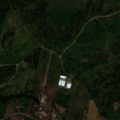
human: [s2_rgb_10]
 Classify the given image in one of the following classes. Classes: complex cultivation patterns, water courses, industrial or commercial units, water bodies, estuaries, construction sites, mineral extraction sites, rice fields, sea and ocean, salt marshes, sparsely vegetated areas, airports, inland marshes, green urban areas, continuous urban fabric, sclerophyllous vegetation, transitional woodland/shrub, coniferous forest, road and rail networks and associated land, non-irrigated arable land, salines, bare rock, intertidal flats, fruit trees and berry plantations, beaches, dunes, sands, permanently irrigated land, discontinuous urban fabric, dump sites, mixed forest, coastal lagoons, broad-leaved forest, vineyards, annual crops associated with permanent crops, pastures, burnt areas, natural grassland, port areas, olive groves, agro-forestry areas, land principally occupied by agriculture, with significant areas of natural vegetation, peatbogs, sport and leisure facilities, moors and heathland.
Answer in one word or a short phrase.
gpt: discontinuous urban fabric, olive groves, pastures, complex cultivation patterns, agro-forestry areas, transitional woodland/shrub